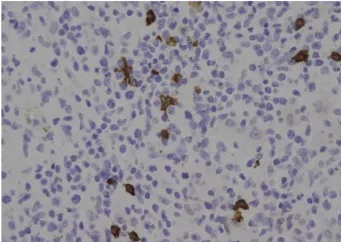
Pathological features of the right cervical lymph node. Negative for CD20 , a marker of B cells.
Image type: pathology (immunostaining)